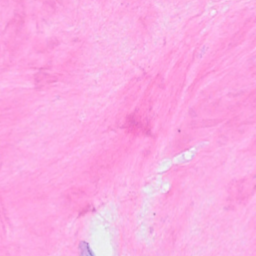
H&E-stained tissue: Breast